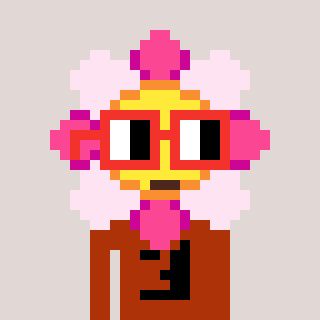
a pixel art character with square red glasses, a flower-shaped head and a hotbrown-colored body on a warm background